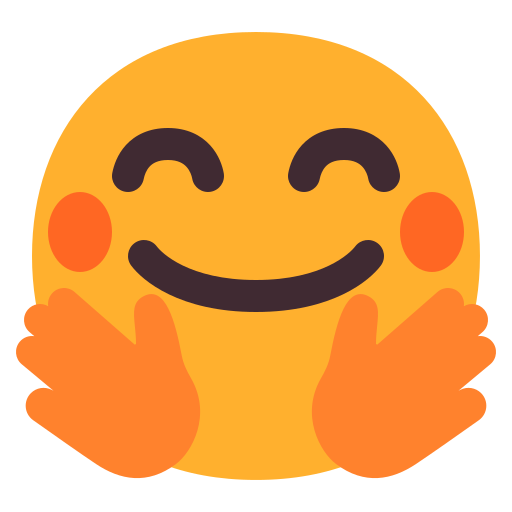
hugging face flat